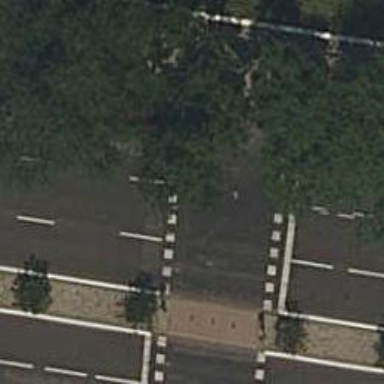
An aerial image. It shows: Road crossing with traffic signals.